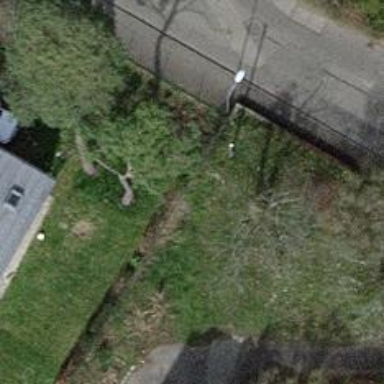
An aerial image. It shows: Evergreen needle-leaved tree.